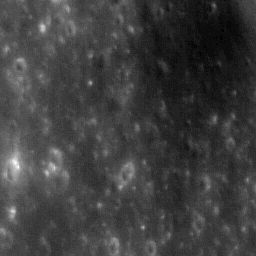
Host type: background_regolith
Lunar coordinates: latitude nan, longitude nan